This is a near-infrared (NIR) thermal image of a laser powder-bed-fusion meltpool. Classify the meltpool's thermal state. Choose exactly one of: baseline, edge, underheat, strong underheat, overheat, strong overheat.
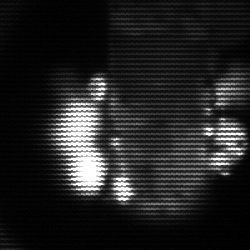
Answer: strong underheat